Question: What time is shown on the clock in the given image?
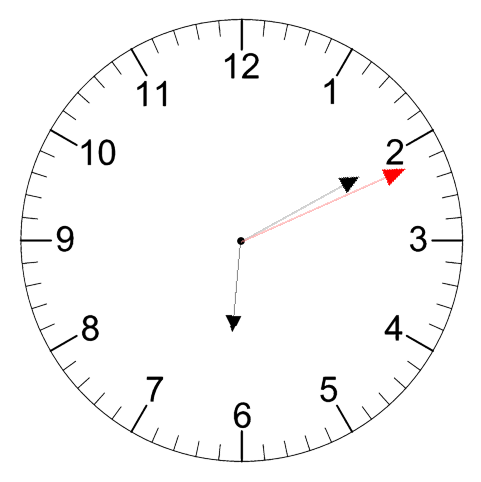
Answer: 06:10:11